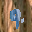
Label: 9